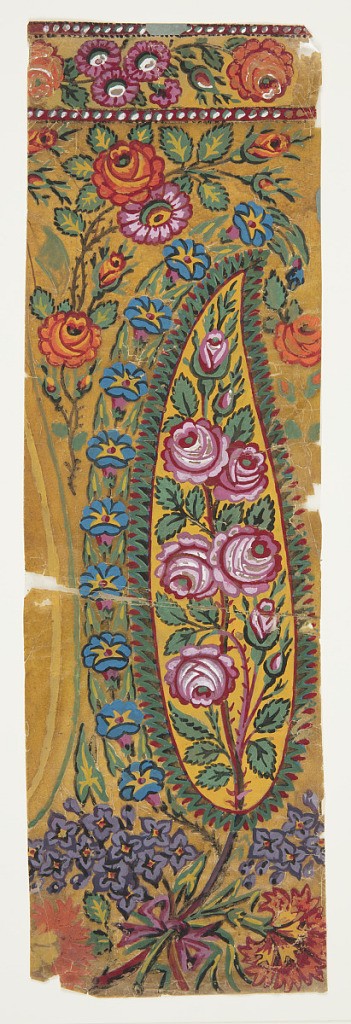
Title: Design for a Woven Fabric Motif
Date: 1820–40
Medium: Brush and gouache on brown oiled translucent paper
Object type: Drawing
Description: Textile design featuring a large paisley motif, also referred to as a Persian cone. Purple roses, with green leaves and stems with small thorns, appear inside the teardrop shape. The teardrop contains a border with a green zig-zag pattern. Red, blue, are dark purple flowers, along with black stems and green leaves, surround the teardrop. Lilacs appear at the bottom of the composition; at top, a rectangular band of purple and red flowers is shown.